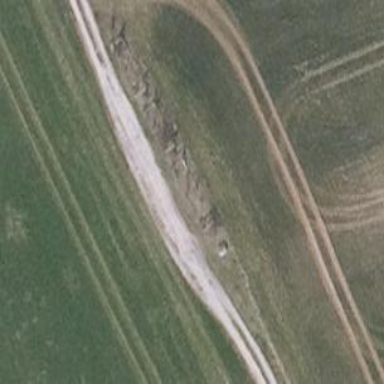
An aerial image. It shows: Track with grade 3 surface.